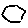
Label: hexagon